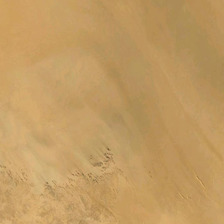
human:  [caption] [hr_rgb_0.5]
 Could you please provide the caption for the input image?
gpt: it is a large piece of yellow desert .

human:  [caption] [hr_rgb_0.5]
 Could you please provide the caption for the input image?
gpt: the yellow desert region seems very simple .

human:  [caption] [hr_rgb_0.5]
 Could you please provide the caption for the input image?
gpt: it is a large piece of yellow desert .

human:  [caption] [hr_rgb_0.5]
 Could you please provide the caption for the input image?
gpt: the yellow desert region seems very simple .

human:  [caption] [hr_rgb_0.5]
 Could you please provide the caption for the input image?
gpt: it is a large piece of yellow desert .